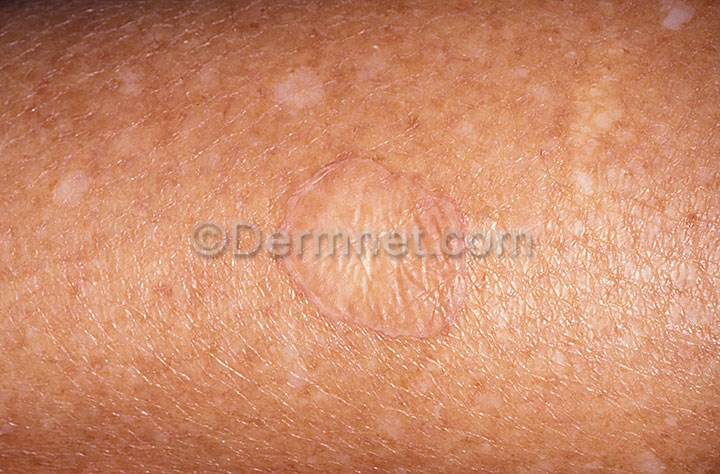
Disease: Seborrheic Keratoses and other Benign Tumors